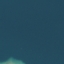
Land use / land cover: SeaLake